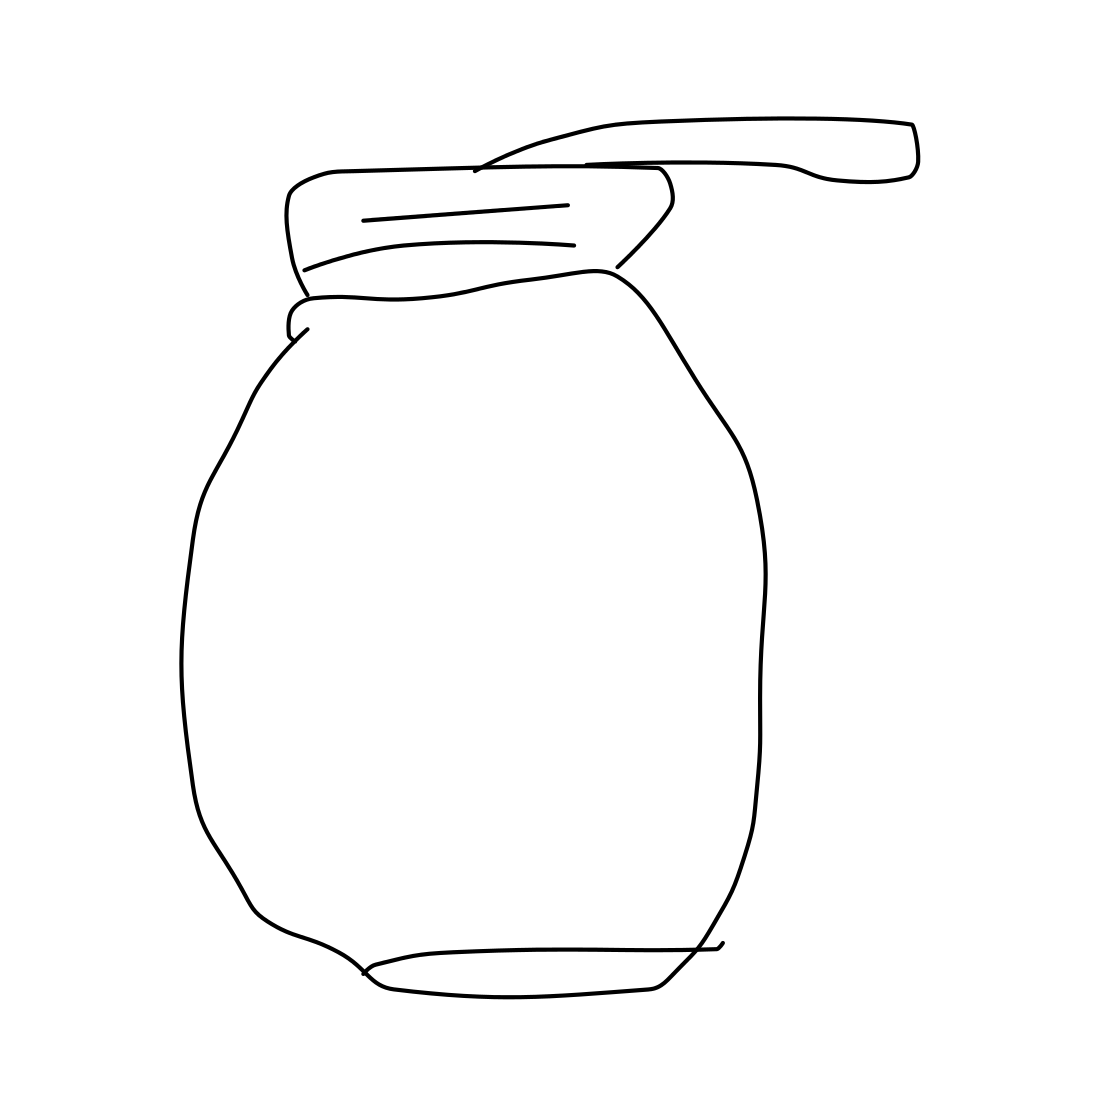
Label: grenade